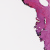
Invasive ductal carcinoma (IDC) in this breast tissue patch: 0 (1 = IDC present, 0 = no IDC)